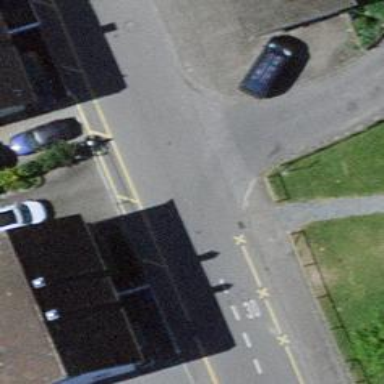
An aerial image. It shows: Kerb serving as barrier.